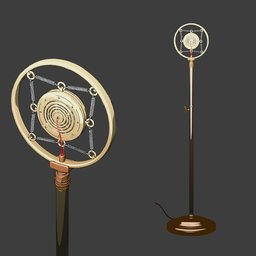
Label: electronics